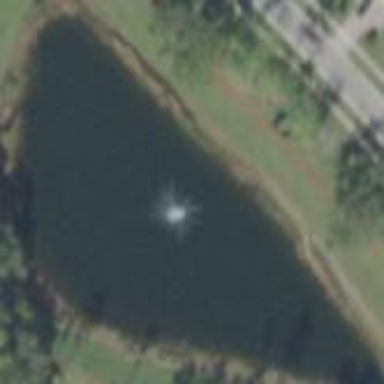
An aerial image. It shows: Peaceful pond surrounded by nature.